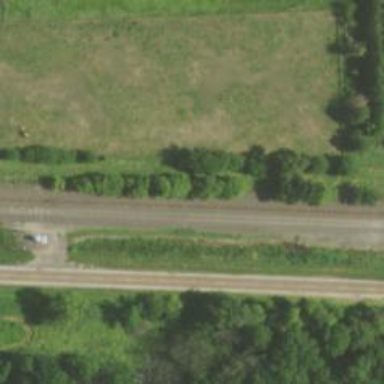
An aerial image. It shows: Railway track.